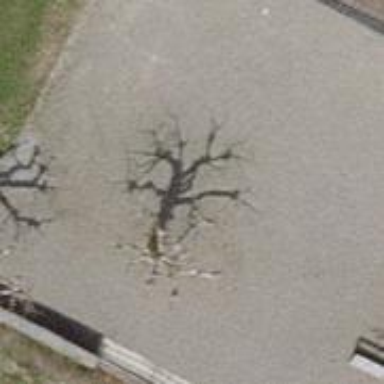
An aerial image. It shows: Bench.